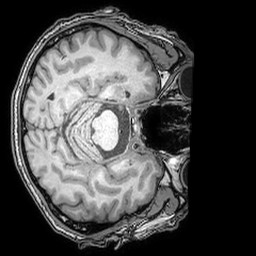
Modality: T1w
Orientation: axial
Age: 41
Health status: ill
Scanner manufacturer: philips
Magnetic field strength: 3 T
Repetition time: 0.007 s
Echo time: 0.0035 s